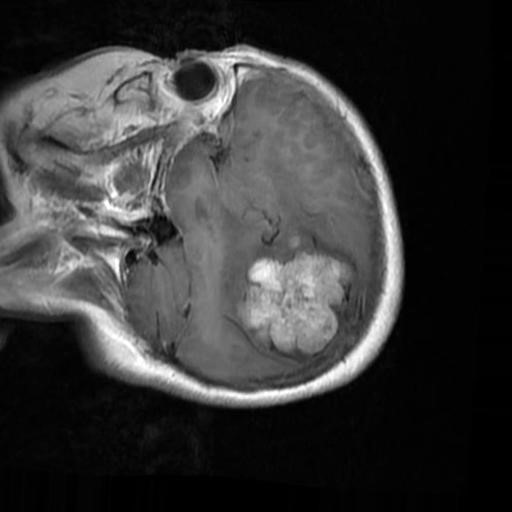
Label: brain_menin